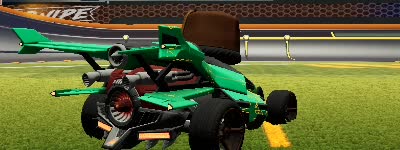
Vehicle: aftershock